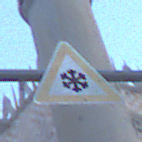
Verkehrszeichen: SchneeOderEisglaette
Umgebung: Outdoor, Urban
Tageszeit: Dawn
Wetter: Clear
Licht: Natural
Jahreszeit: NotSpecified
Kontrast: LowContrast